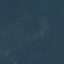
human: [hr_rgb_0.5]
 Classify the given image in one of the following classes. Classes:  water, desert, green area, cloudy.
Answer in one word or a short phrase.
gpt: green area